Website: apple
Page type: billing-address
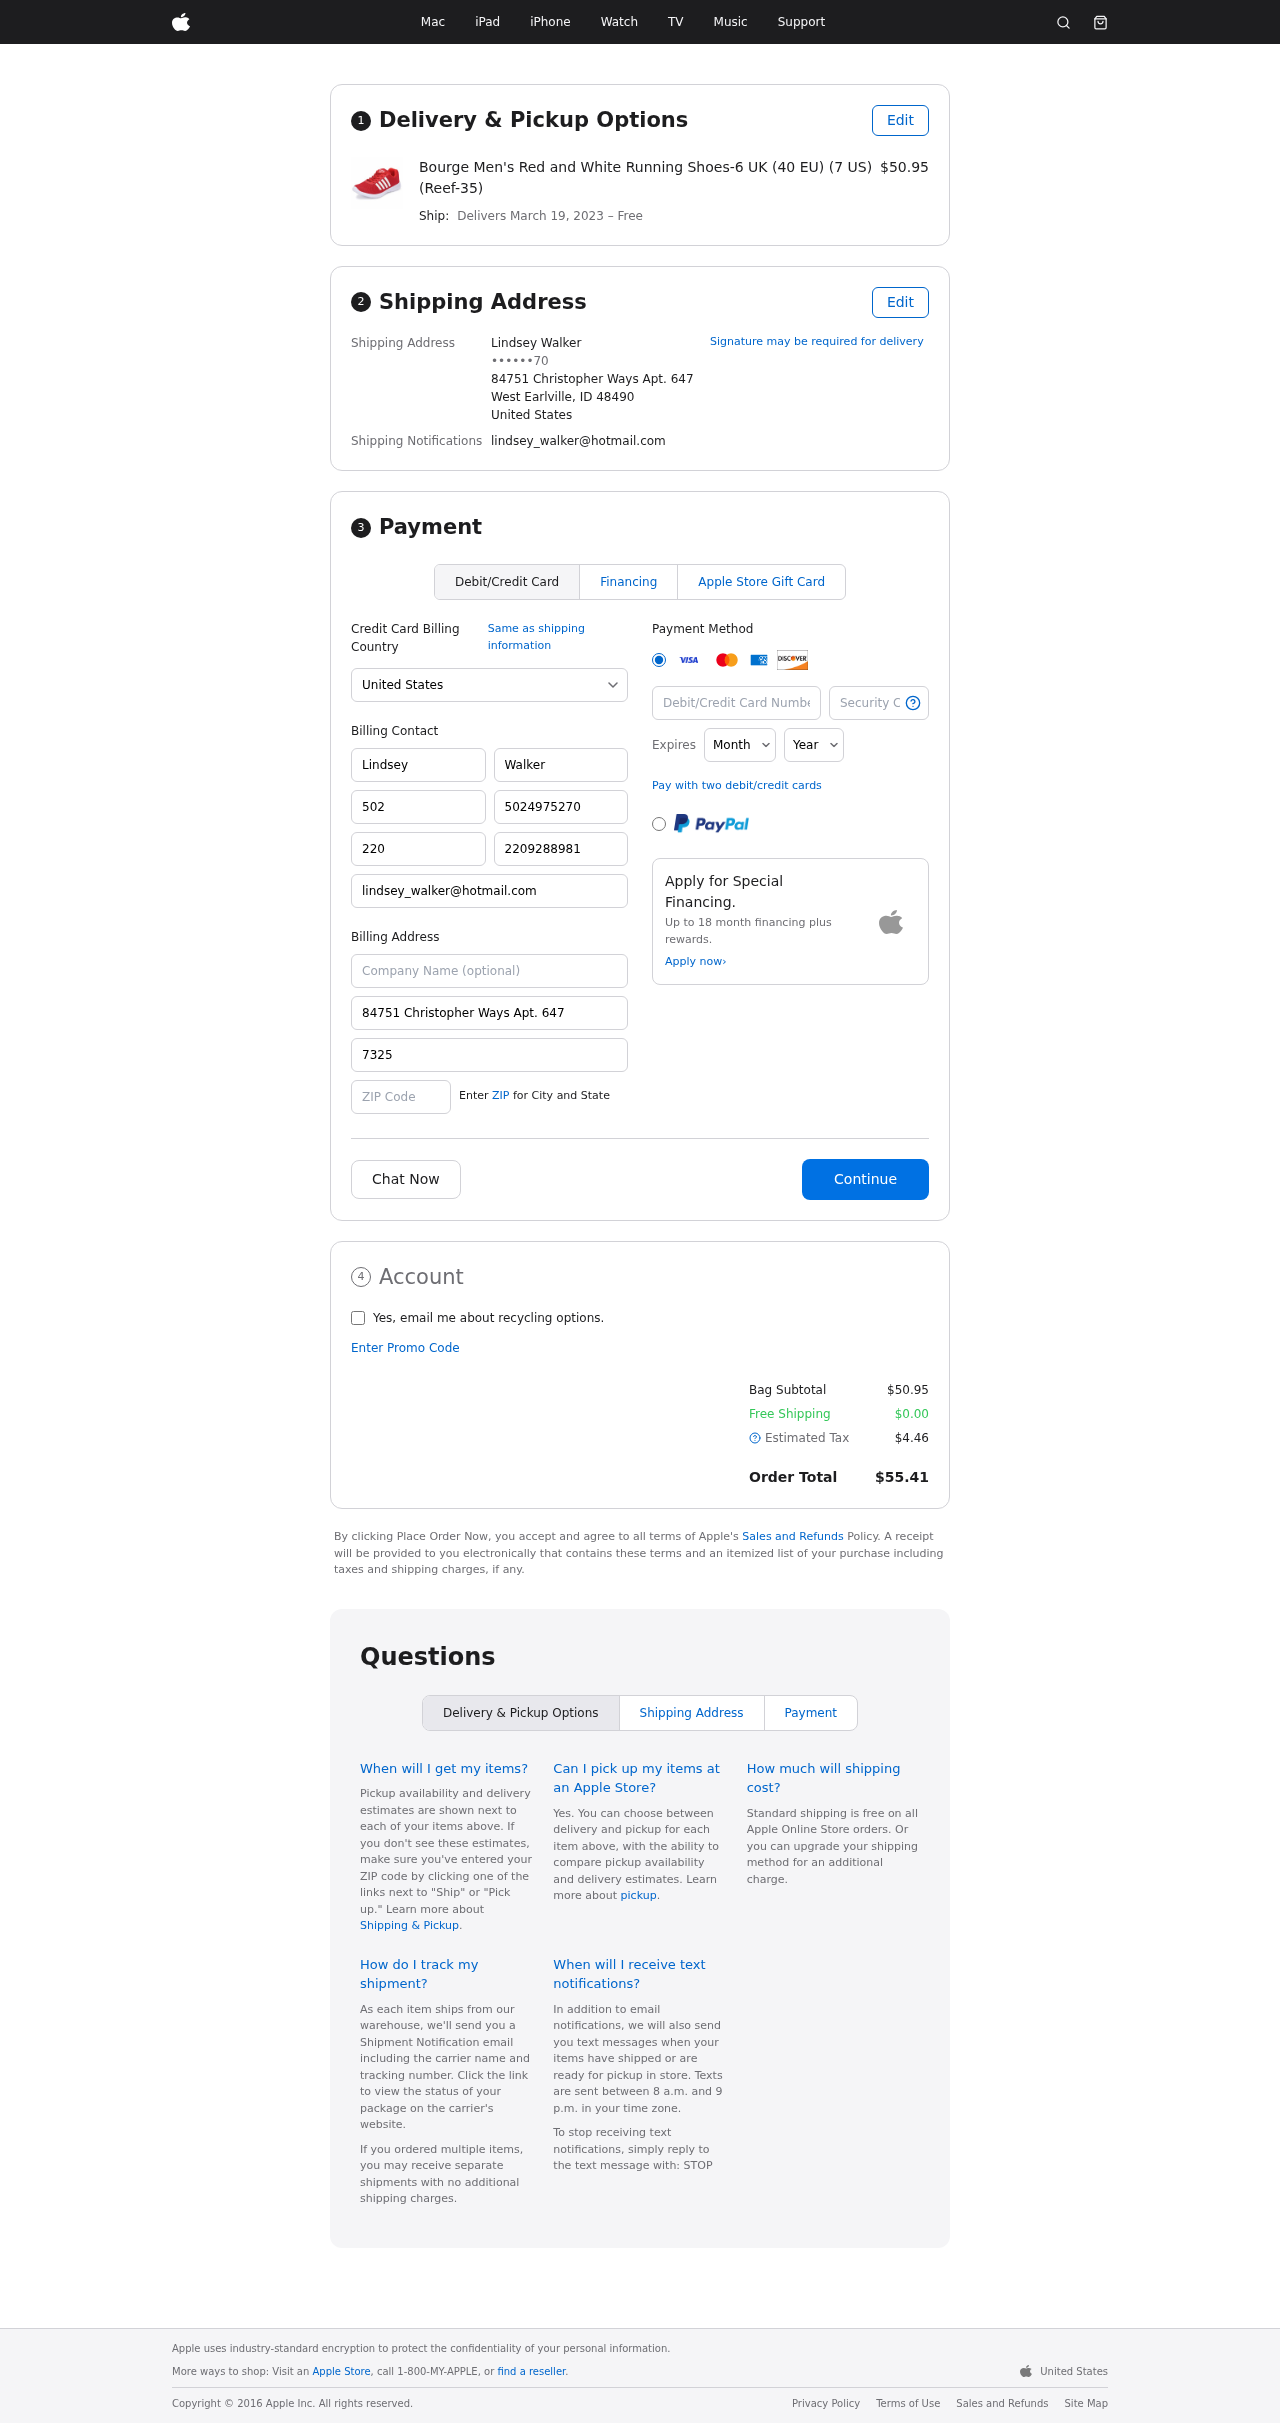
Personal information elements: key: PII_CARD_CVV
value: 183
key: PII_CARD_EXPIRY_MONTH
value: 10
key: PII_CARD_EXPIRY_YEAR
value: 29
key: PII_CARD_NUMBER
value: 4659 7588 6994 6185
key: PII_CITY_STATE_ZIP
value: West Earlville, ID 48490
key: PII_COUNTRY
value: United States
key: PII_EMAIL
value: lindsey_walker@hotmail.com
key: PII_FULLNAME
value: Lindsey Walker
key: PII_STREET
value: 84751 Christopher Ways Apt. 647
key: PII_PHONE_MASKED
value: ••••••70
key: PII_BILLING_FIRSTNAME
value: Lindsey
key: PII_BILLING_LASTNAME
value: Walker
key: PII_BILLING_PHONE_AREA
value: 502
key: PII_BILLING_PHONE
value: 5024975270
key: PII_BILLING_PHONE_ALT_AREA
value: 220
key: PII_BILLING_PHONE_ALT
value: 2209288981
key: PII_BILLING_EMAIL
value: lindsey_walker@hotmail.com
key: PII_BILLING_STREET
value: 84751 Christopher Ways Apt. 647
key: PII_BILLING_STREET2
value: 7325 Chad Green
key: PII_BILLING_POSTCODE
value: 48490
Product elements: key: PRODUCT1_NAME
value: Bourge Men's Red and White Running Shoes-6 UK (40 EU) (7 US) (Reef-35)
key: PRODUCT1_PRICE
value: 50.95
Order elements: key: ORDER_DELIVERY_DATE
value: March 19, 2023
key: ORDER_SUBTOTAL
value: $50.95
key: ORDER_SHIPPING_COST
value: $0.00
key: ORDER_TAX
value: $4.46
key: ORDER_TOTAL
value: $55.41